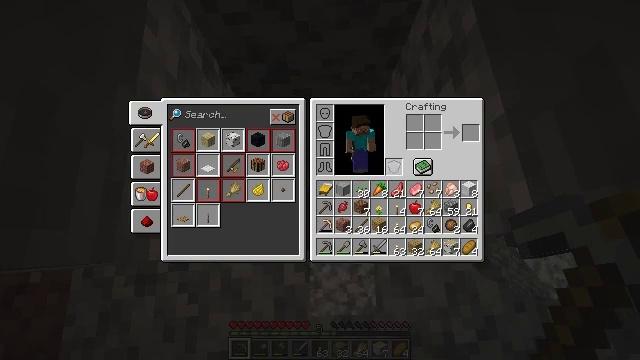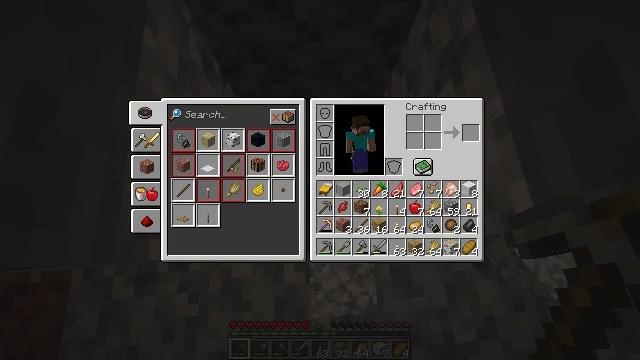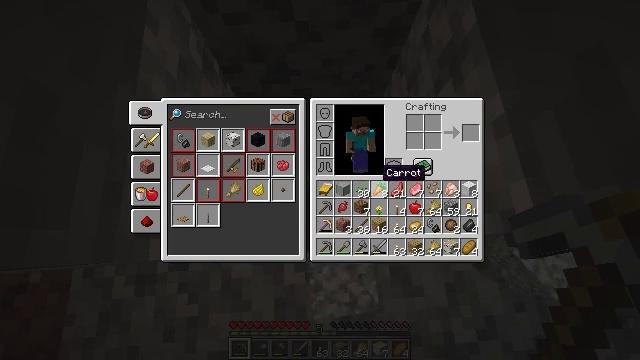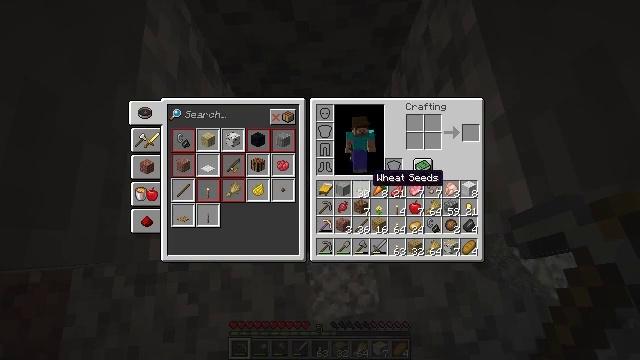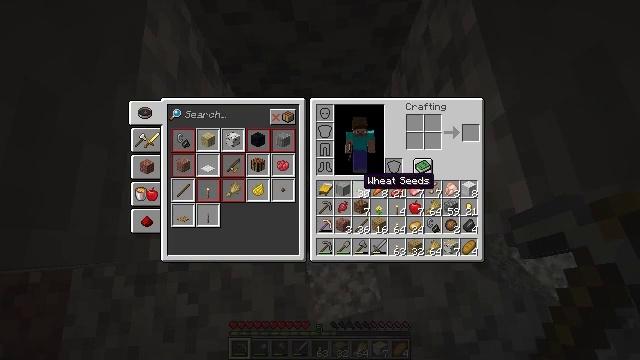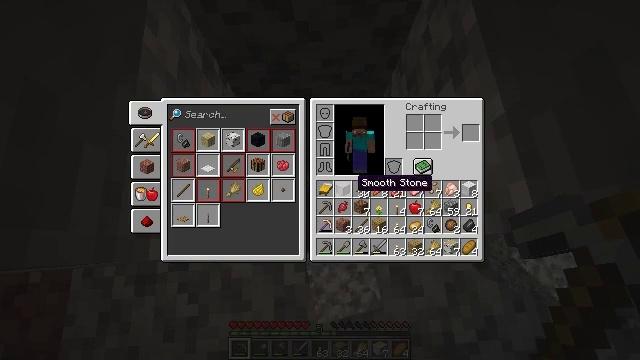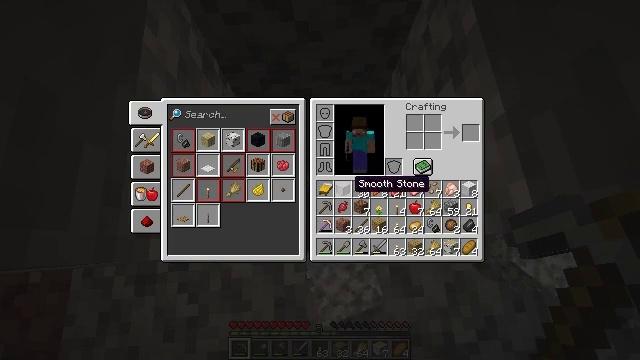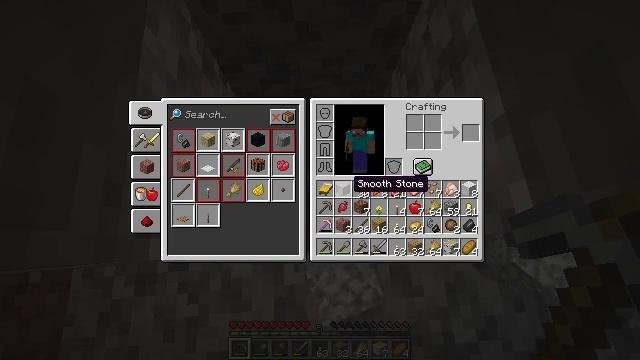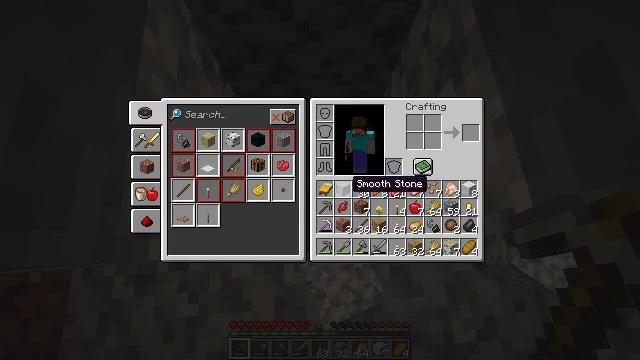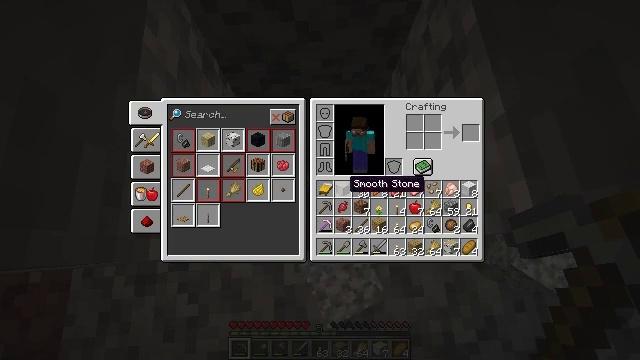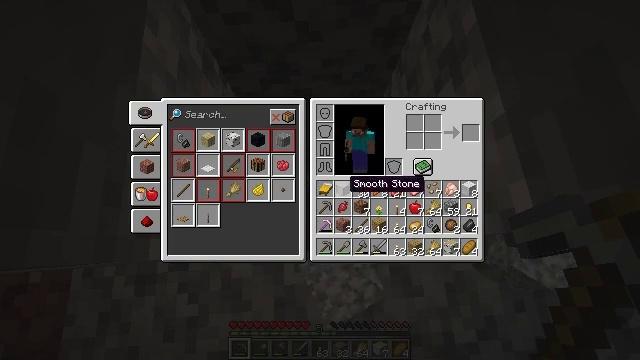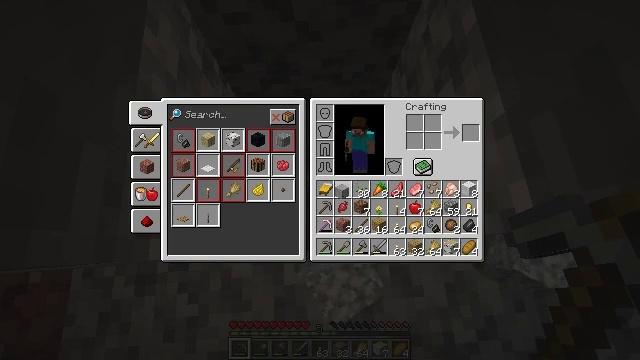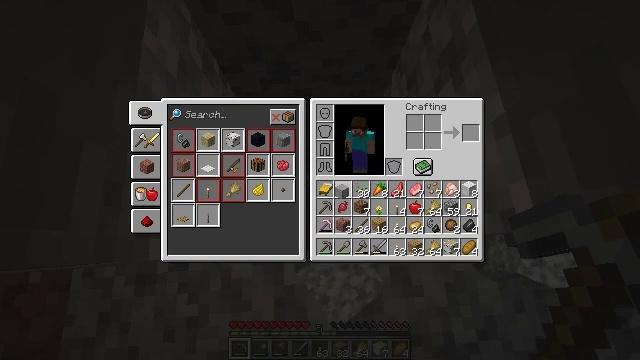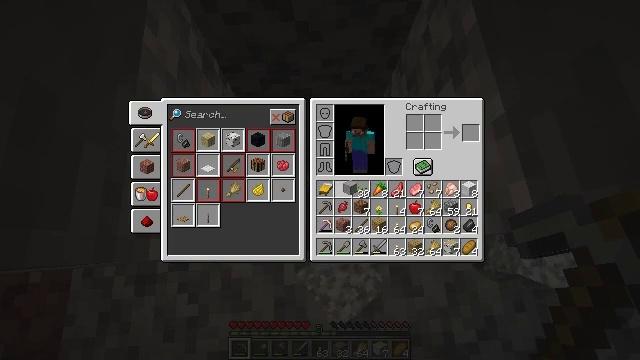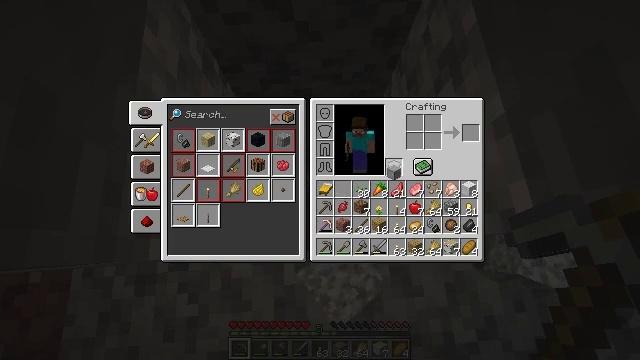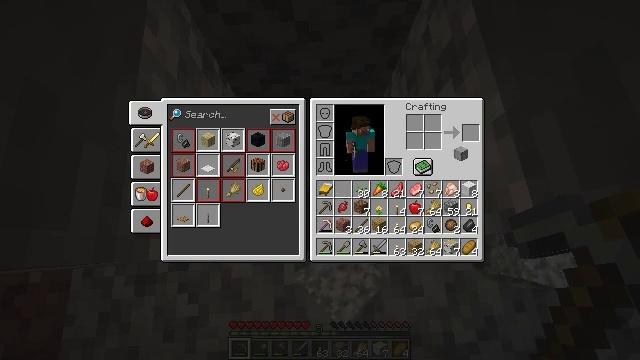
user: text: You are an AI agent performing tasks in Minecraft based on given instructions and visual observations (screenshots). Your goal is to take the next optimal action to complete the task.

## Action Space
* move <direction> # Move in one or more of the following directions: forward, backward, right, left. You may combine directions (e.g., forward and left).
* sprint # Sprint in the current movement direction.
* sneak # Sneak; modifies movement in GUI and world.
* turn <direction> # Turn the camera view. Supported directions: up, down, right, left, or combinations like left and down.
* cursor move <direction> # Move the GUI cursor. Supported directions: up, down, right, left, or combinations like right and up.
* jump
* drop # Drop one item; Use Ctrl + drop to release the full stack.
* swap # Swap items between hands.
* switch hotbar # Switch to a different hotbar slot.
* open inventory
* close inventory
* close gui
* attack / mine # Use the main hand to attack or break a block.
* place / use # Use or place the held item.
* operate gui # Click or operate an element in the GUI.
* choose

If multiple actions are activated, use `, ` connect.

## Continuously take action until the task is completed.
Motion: motion action
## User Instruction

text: Remove a smooth stone from the inventory.
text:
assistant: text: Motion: no_op
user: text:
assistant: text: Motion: cursor move left and down
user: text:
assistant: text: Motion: cursor move left
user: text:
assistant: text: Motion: cursor move left
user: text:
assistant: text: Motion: no_op
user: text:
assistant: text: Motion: no_op
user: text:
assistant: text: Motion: no_op
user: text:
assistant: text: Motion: no_op
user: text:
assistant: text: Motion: no_op
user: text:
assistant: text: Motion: no_op
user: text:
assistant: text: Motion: operate gui
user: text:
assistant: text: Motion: operate gui
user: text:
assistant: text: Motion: cursor move right, operate gui
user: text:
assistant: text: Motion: cursor move right and up
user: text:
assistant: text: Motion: cursor move right and up
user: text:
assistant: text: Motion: cursor move right and up
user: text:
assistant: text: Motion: cursor move right and up
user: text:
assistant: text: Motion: cursor move right
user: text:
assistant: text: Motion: operate gui
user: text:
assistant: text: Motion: operate gui
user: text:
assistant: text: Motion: operate gui
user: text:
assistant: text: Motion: no_op
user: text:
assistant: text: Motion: cursor move left and down
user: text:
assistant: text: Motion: cursor move left and down
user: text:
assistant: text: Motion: cursor move left and down
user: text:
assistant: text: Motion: no_op
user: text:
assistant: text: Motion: no_op